Question: this is a basic question about ggvis. I've googled, but still...
I want that, when someone hovers over a specific date (2014-12-05), the tooltip will show: (please, notice the comma).On so on for everyday on the data frame.
Have this df:
'''
structure(list(date = structure(1:31, .Label = c("2014-12-01",
"2014-12-02", "2014-12-03", "2014-12-04", "2014-12-05", "2014-12-06",
"2014-12-07", "2014-12-08", "2014-12-09", "2014-12-10", "2014-12-11",
"2014-12-12", "2014-12-13", "2014-12-14", "2014-12-15", "2014-12-16",
"2014-12-17", "2014-12-18", "2014-12-19", "2014-12-20", "2014-12-21",
"2014-12-22", "2014-12-23", "2014-12-24", "2014-12-25", "2014-12-26",
"2014-12-27", "2014-12-28", "2014-12-29", "2014-12-30", "2014-12-31"
), class = "factor"), sessions = c(1932L, 1828L, 2349L, 8192L,
3188L, 3277L, 2846L, 2541L, 5434L, 4290L, 2059L, 2080L, 2111L,
3776L, 1989L, 1844L, 3641L, 1283L, 1362L, 1568L, 2882L, 1212L,
957L, 851L, 928L, 1435L, 1115L, 1471L, 1128L, 1022L, 768L), id = 1:31), .Names = c("date",
"sessions", "id"), row.names = c(NA, -31L), drop = TRUE, class = c("tbl_df",
"tbl", "data.frame"))
'''
And i need to get a Google Analytics look for sessions:

1) Want to plot a path graph, with a tool tip for every single day.
2) In the X Label, just want to plot the first date, the middle date, and the last date. See my code for my failed attempt.
My code:
'''
EvolucionVisitas <- EvolucionVisitas %>% ggvis(~date, ~sessions) %>%
add_tooltip(~sessions,"hover") %>%
layer_paths()
'''
The error says:
'''
Warning: Unhandled error in observer: could not find function "html"
observe({
value <- session$input[[id]]
if (is.null(value))
return()
if (!is.list(value$data))
return()
df <- value$data
class(df) <- "data.frame"
attr(df, "row.names") <- .set_row_names(1L)
fun(data = df, location = list(x = value$pagex, y = value$pagey),
session = session)
})
'''
---
**How to show in the X label just the first, middle, and last dates?
After, @LyzandeR answer, i got what i needed, and added "Sessions: " to the tool tip. But have problems with the X label:
-This is my attempt to show just the first, middle, and last dates of the data frame:
'''
EvolucionVisitas %>% ggvis(x= ~date, y= ~sessions, key := ~id) %>%
layer_points() %>%
add_tooltip(mysessions ,"hover") %>%
layer_paths() %>%
add_axis("x",
value=c(EvolucionVisitas$date[1], EvolucionVisitas$date[round(length(EvolucionVisitas$date)/2,0)],
tail(EvolucionVisitas$date, n=1)),
properties=axis_props(
labels=list(angle=90, fontSize = 10)))
'''
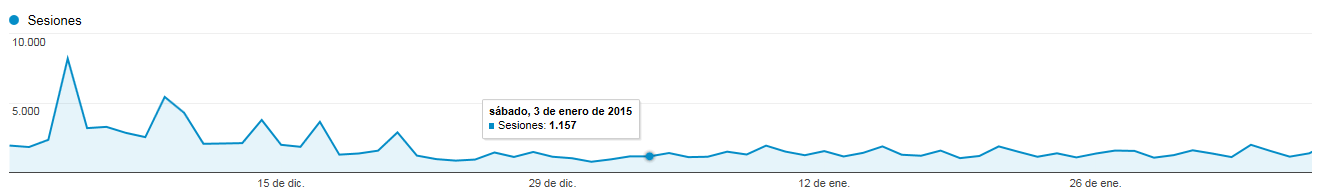
Answer: If you see the documentation of '?add_tooltip' you will see that the second argument needs to be a function and thus this is what you need to provide in the following way:
'''
df <- read.table(header=T, text=' date sessions
2014-12-01 1932
2014-12-02 1828
2014-12-03 2349
2014-12-04 8192
2014-12-05 3188
2014-12-06 3277
2014-12-07 2846
2014-12-08 2541')
'''
First of all you need to provide an id so that 'ggvis' will know how to link the columns. I do this with the 'id' column below:
'''
df$id <- 1:nrow(df)
'''
Then you need to create the function 'mysessions' to enter into 'add_toolbox':
'''
mysessions <- function(x) {
if(is.null(x)) return(NULL)
#notice below the id column is how ggvis can understand which session to show
row <- df[df$id == x$id, ]
#prettyNum shows the number with thousand-comma separator
paste0(prettyNum(row$sessions, big.mark=",",scientific=F))
}
'''
And this is how you write the function. Notice the 'key' below:
'''
library(ggvis)
df %>% ggvis(x= ~date, y= ~sessions, key := ~id) %>%
layer_points() %>%
add_tooltip(mysessions ,"hover") %>%
layer_paths()
'''
Notice that 'add_tooltip' does not work properly with 'layer_paths' so you need to add a 'layer_paths' on top of 'layer_points'. The tooltip will work with 'layer_points'.
I cannot show you everything here but here is a snapshot of how it shows when I hover my mouse pointer over the 3rd point: